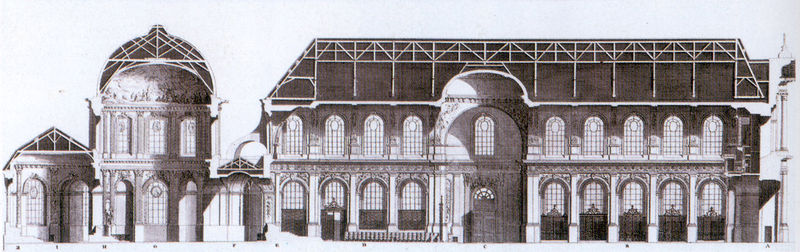
Titel: Saint-Roch (Aufriß)
Künstler: Jacques Lermercier
Standort: Paris
Institution: Saint-Roch
Schlagwörter: schatten, weiß, stadt, fenster, grau, hell, licht, paris, schwarz, skizze, säule, säulen, tür, zeichnung, dach, gebäude, haus, schloss, wand, architektur, stein, innenraum, häuser, gitter, kirche, verbindung, theater, frontal, turm, papier, ansicht, bogen, fassade, dächer, giebel, saal, kuppel, balken, tor, halle, anbau, bögen, eingang, gerüst, dom, schnitt, stich, schwarzweiß, dachstuhl, entwurf, kapitelle, halbrund, portal, chwarz, romanik, konstruktion, chor, kapelle, plan, konche, fresko, graus, querschnitt, bau, dachbalken, basilika, gebälk, dachgeschoss, riss, aufriss, architekturzeichnung, maßstab, deckenmalerei, statik, längsschnitt, kapellen, dachkonstruktion, skize, sakristei, korridor, reliquien, beichtstuhl, kostruktion, gewöbe, archtiktur, wallfahrtskirche, ebtwurf, lángsschnitt, saint roche, skristei, balben